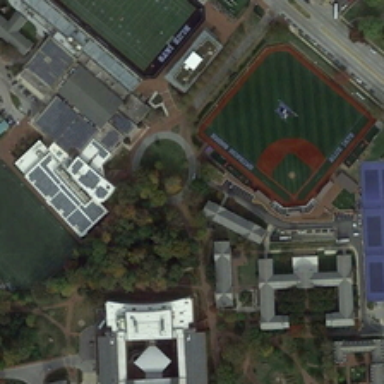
A building is in front of the central square, surrounded by dark green trees .